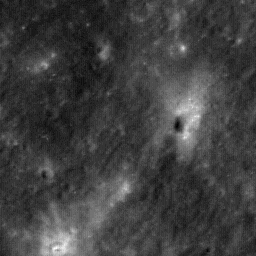
Host type: background_regolith
Lunar coordinates: latitude nan, longitude nan